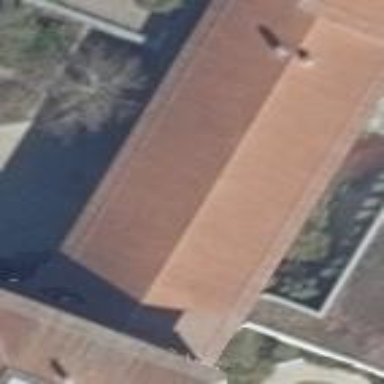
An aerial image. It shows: Part of building.